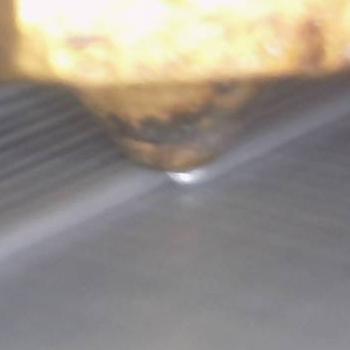
Flow rate: 126%